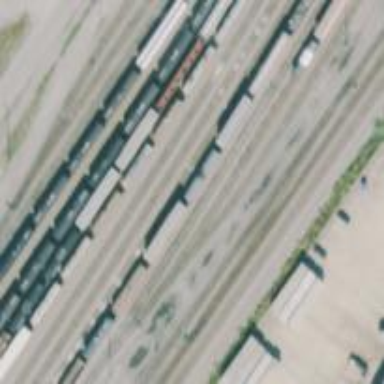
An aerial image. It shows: Railway yard in service.